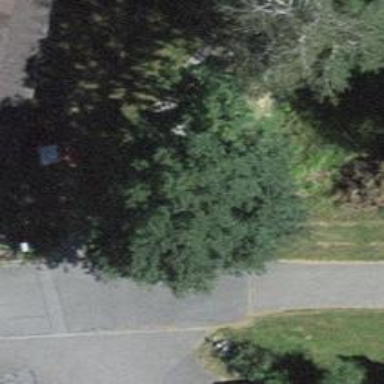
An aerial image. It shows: Bench.